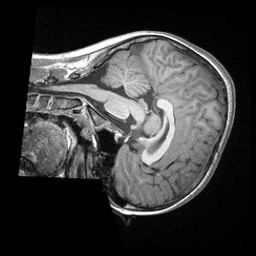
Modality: T1w
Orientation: sagittal
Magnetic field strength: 3 T